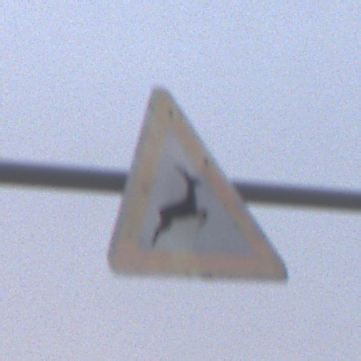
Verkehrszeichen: WildwechselLinks
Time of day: SunriseSunset
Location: Outdoor (Beach)
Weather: Overcast
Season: NotSpecified
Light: Natural